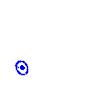
Particle: pion